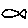
Label: fish